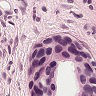
Metastatic tissue present: yes